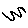
Label: zigzag